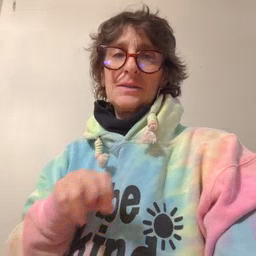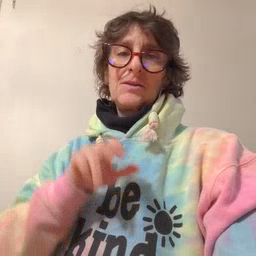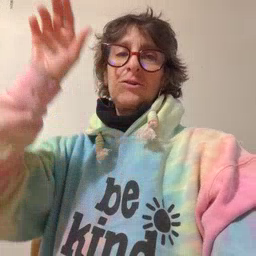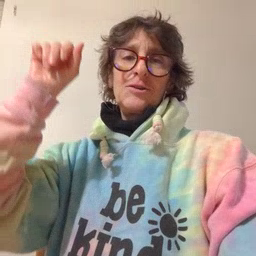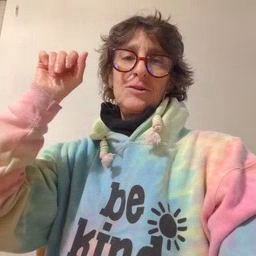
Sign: stairs